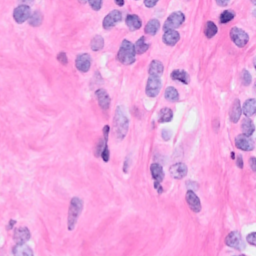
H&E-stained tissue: Breast